Interaction volume radius: 10 \u00c5
Interaction volume height: 30 \u00c5
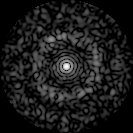
Disorder parameter: 0.8356